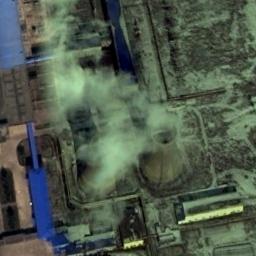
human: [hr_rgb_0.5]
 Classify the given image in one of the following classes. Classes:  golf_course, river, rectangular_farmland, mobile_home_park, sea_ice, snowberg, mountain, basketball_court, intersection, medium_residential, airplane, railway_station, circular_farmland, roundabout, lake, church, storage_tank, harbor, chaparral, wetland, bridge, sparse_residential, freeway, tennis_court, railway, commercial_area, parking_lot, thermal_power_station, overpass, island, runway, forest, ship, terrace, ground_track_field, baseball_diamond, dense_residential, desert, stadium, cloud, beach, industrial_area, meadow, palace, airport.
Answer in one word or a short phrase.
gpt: thermal_power_station